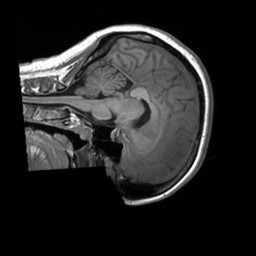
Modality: T1w
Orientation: sagittal
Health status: ill
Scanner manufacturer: siemens
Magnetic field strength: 3 T
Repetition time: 1.7 s
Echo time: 0.00239 s